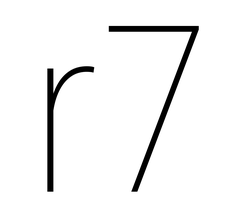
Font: Roboto_Condensed_Thin